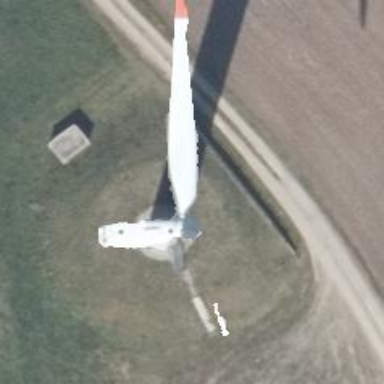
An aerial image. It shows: Wind generator powered by horizontal-axis wind turbine.